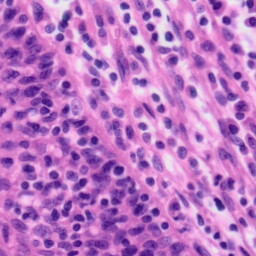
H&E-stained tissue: Tonsil